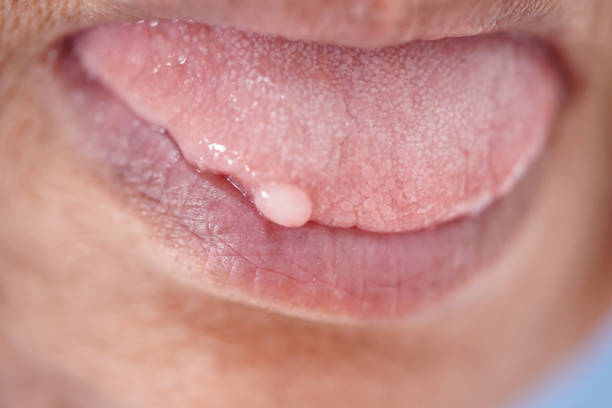
Condition: Mouth Ulcer